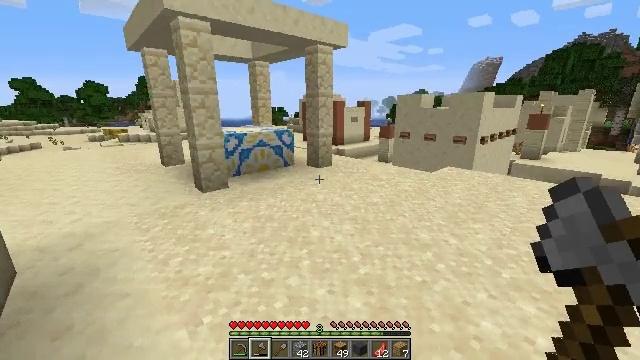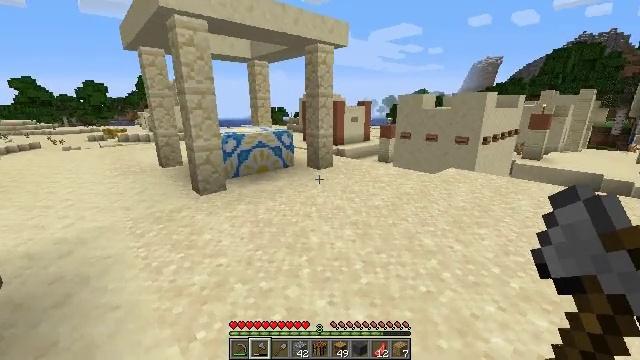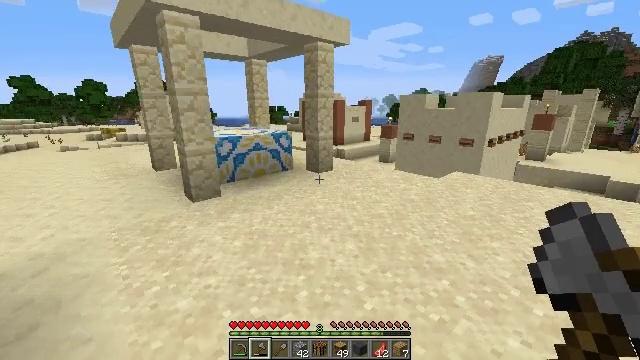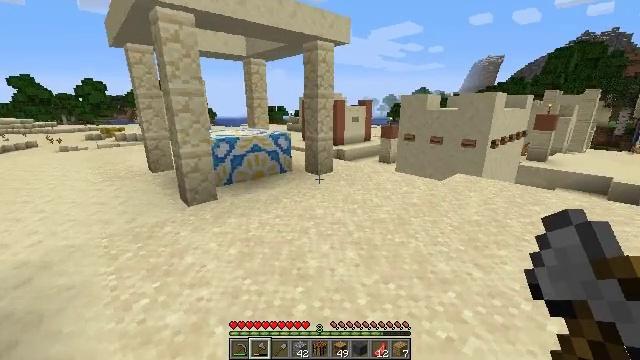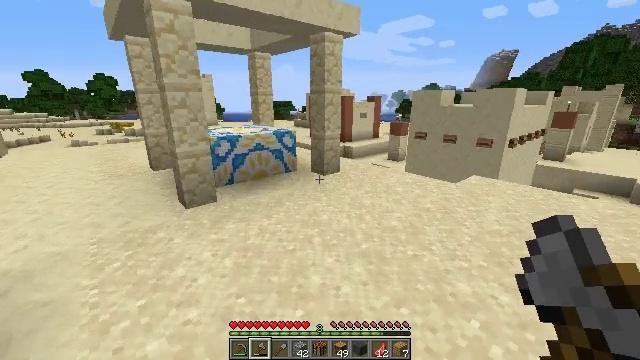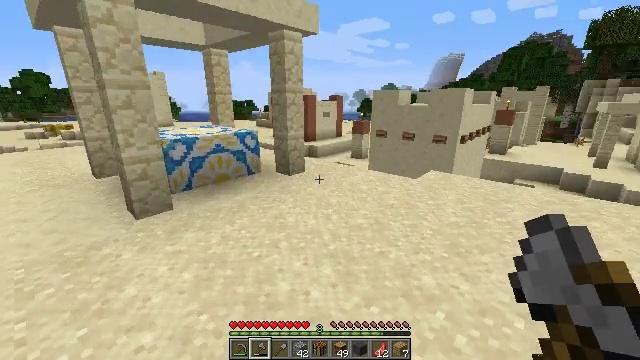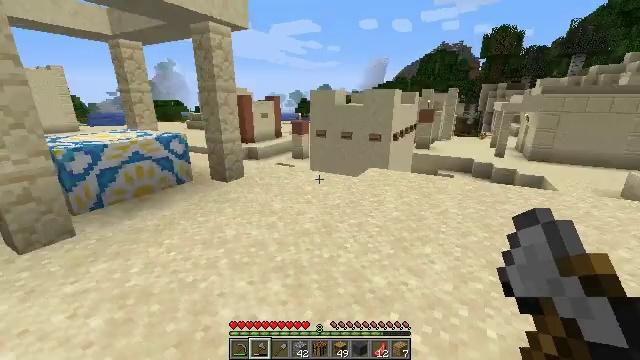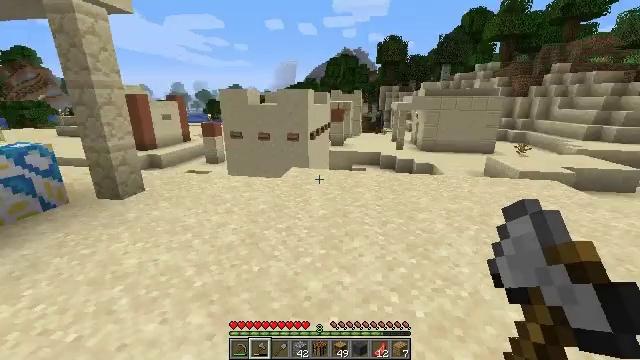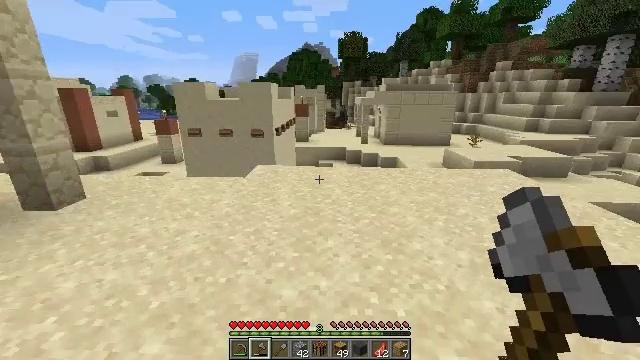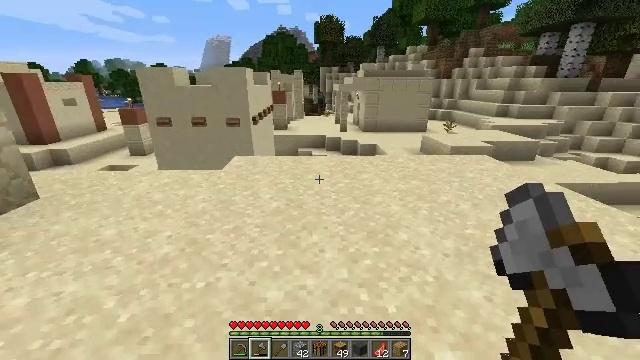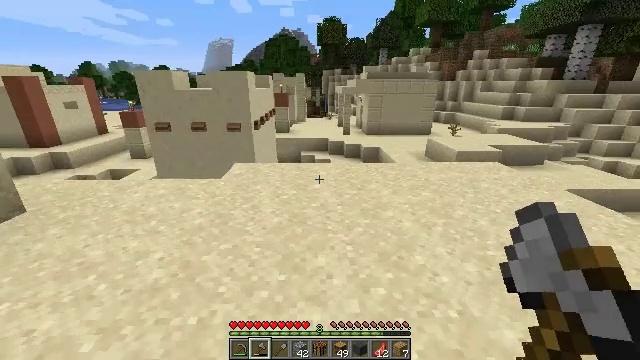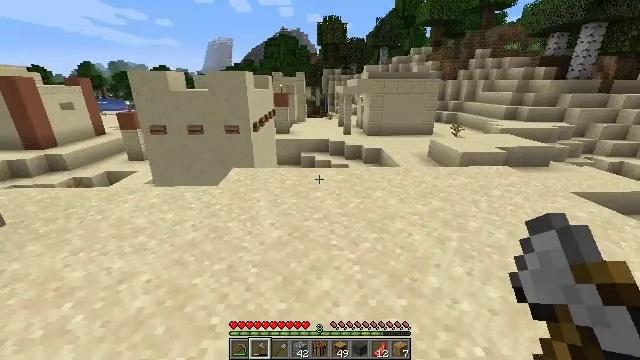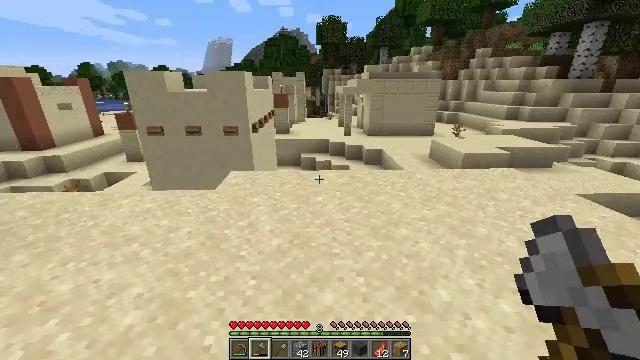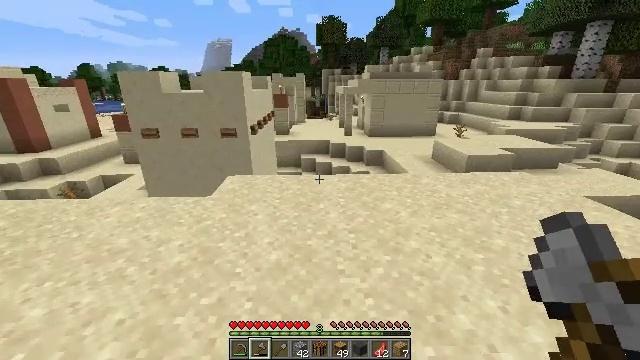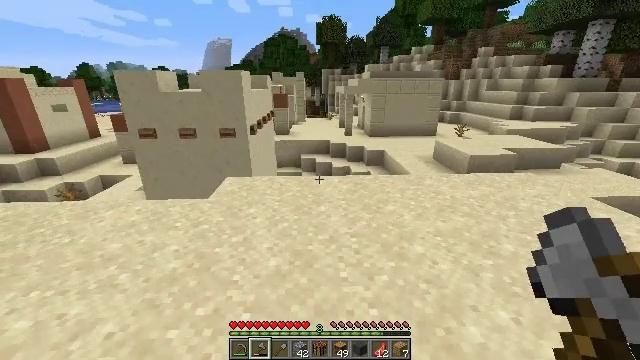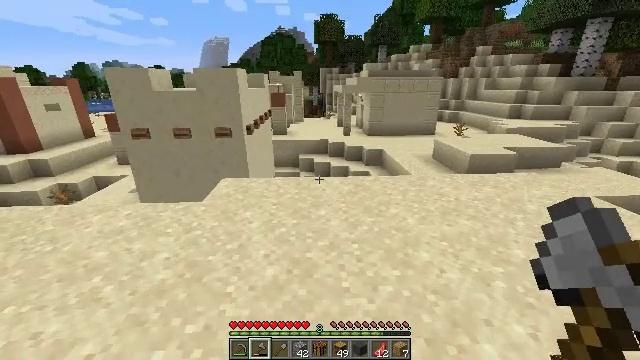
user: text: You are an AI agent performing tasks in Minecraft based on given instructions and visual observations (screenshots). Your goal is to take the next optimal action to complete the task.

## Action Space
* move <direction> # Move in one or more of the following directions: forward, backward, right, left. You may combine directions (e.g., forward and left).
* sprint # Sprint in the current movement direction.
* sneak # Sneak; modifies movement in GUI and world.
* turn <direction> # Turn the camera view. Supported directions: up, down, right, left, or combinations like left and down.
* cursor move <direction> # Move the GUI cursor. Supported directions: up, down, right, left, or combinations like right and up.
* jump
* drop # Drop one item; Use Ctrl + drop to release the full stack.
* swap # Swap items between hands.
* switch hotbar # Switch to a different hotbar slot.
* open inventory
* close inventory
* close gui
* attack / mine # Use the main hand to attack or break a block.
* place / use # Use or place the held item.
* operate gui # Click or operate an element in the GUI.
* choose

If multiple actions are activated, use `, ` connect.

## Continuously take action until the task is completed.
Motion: motion action
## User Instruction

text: Kill the rabbit.
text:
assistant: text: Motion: move forward
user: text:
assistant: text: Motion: move forward
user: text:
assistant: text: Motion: move forward
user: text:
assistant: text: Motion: move forward, turn left
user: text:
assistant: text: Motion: move forward, turn right
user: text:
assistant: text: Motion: move forward, turn right
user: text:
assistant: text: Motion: move forward, turn right
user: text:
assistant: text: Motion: move forward, turn right and down
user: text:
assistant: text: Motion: move forward, turn right and down
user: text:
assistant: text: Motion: move forward
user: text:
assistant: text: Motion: move forward
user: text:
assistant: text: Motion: move forward
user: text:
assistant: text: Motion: move forward
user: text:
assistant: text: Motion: move forward
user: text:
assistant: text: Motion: move forward
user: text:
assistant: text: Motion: move forward
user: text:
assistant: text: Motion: move forward
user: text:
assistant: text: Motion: move forward
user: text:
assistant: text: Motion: move forward
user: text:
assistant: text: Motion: move forward
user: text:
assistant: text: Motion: move forward
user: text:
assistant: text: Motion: move forward
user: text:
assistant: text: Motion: move forward and move left
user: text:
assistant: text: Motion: move forward and move left, turn left
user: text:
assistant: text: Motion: move forward and move left
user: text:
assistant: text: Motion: move forward and move left
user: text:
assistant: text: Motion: move forward and move left, turn left
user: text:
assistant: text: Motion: move forward and move left, turn left
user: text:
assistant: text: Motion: move forward and move left, turn left
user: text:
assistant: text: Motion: move left, turn left and down